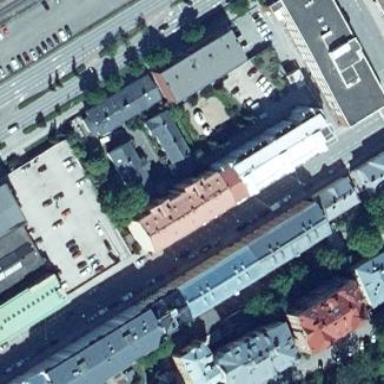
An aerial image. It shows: Street side parking area.